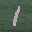
Label: 1